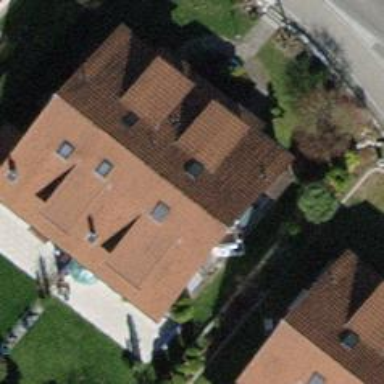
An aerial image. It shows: Semidetached house.